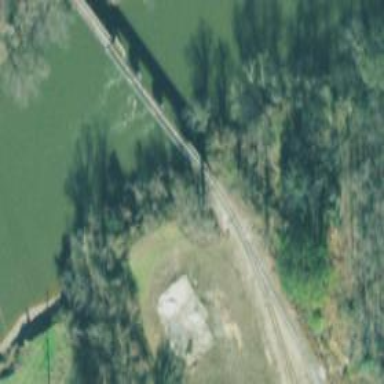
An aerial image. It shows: Railway spur bridge used for carrying aggregate freight.